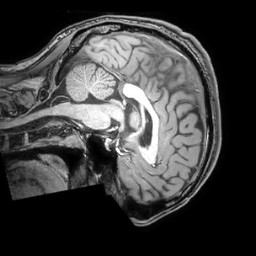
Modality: T1w
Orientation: sagittal
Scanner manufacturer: philips
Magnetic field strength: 3 T
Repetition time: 0.008 s
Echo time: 0.0035 s